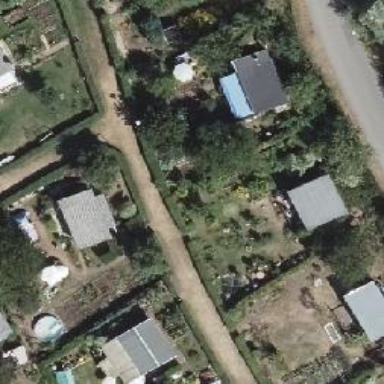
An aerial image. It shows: Plot within allotments.